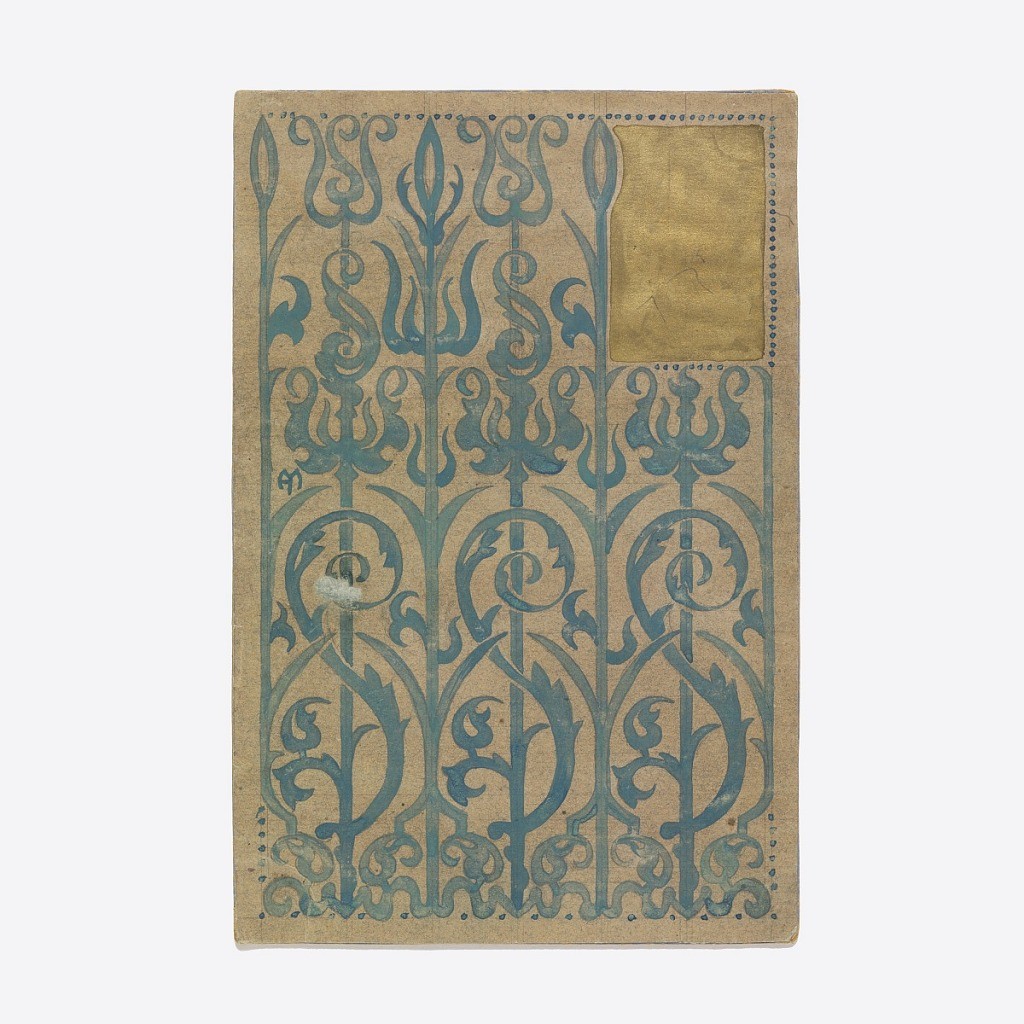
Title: Design for a Book Cover
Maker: Alice Cordelia Morse, American, 1863–1961
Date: ca. 1896–1903
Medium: Brush and gouache, gold paint on paper
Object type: Drawing
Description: On tan ground, vertical green rinceaux with S-curves below and empty gold area upper right.